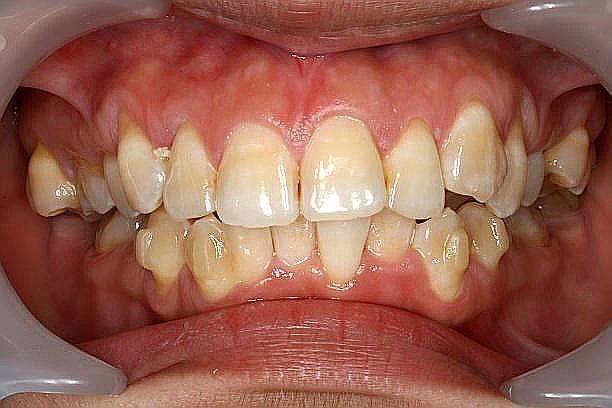
Condition: Gingivitis